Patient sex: M
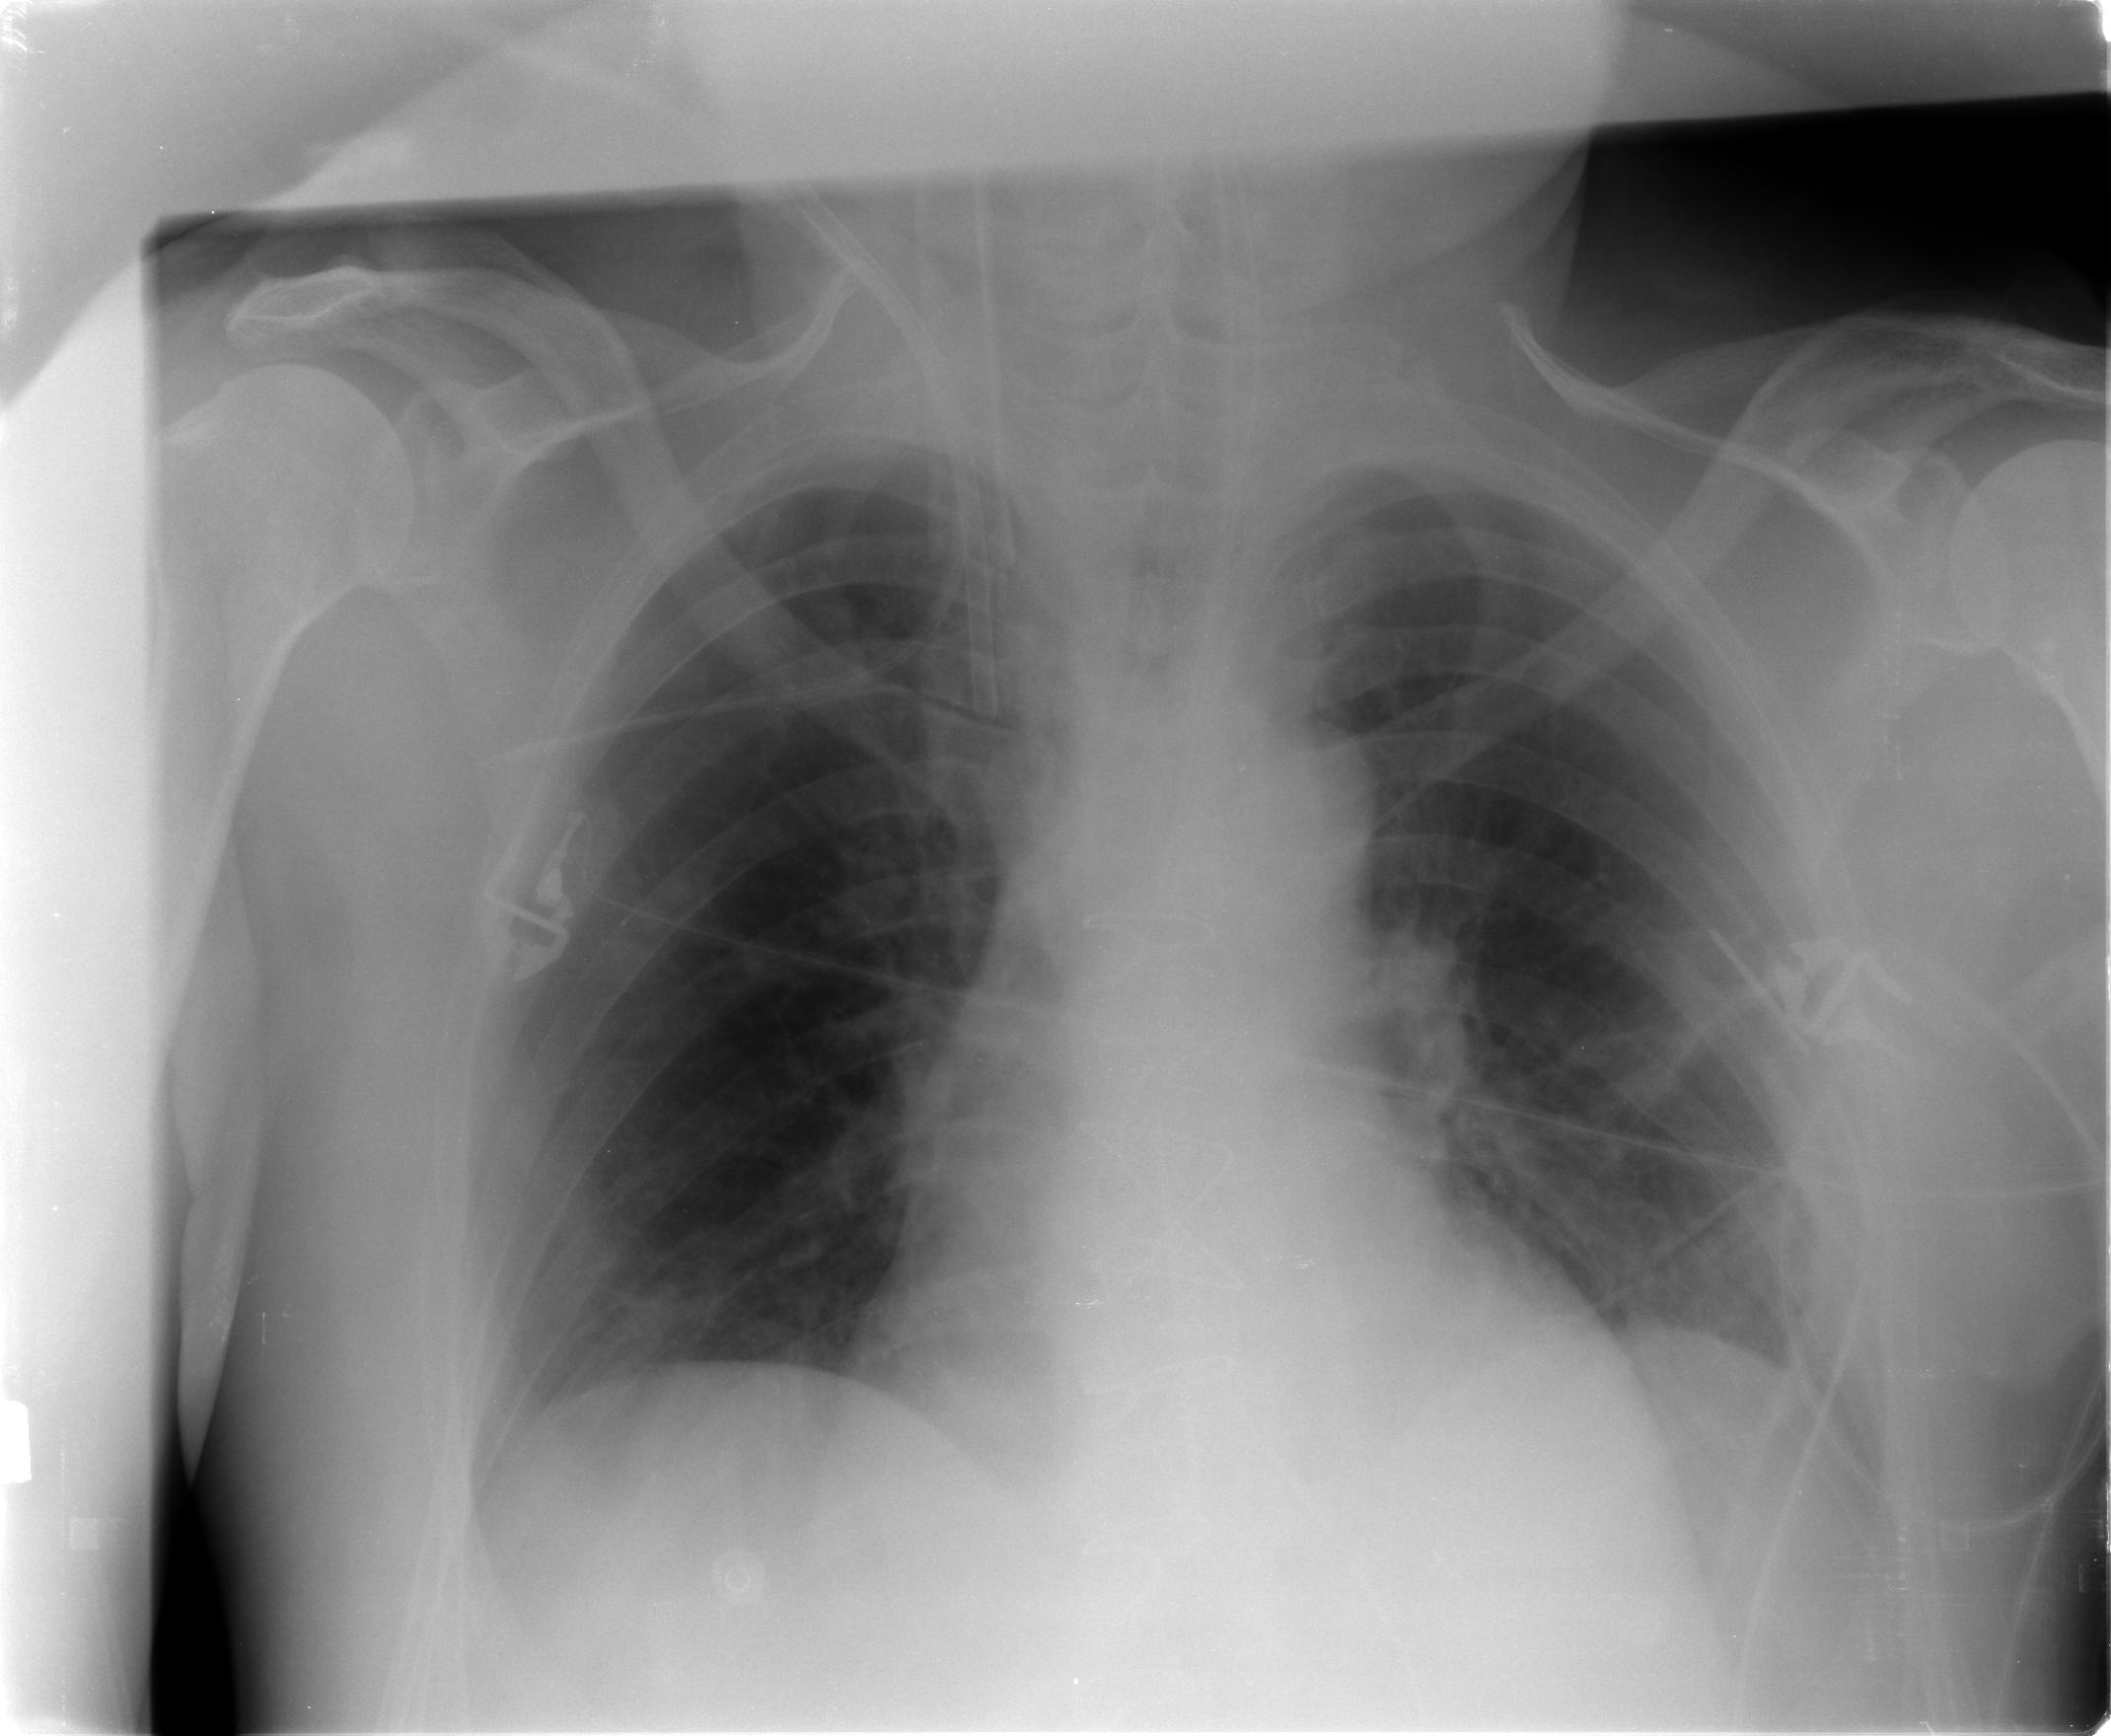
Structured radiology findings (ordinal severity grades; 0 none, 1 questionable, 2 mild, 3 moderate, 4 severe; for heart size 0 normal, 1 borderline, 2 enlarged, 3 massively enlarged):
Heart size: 2
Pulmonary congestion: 0
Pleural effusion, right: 0
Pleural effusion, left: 0
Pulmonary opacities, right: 0
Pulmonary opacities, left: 0
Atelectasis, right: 1
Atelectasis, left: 2